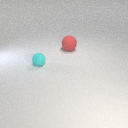
large red rubber sphere behind small cyan rubber sphere